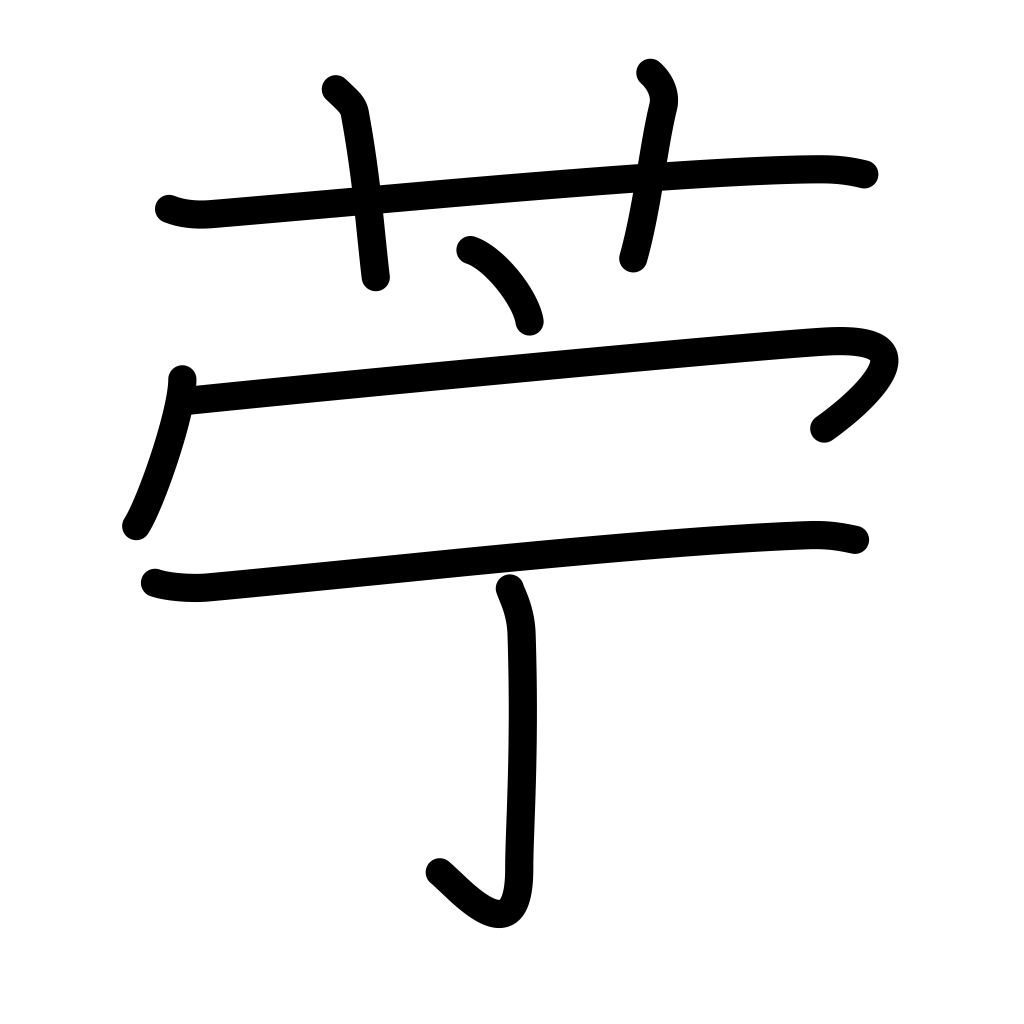
Meaning: hemp, flax